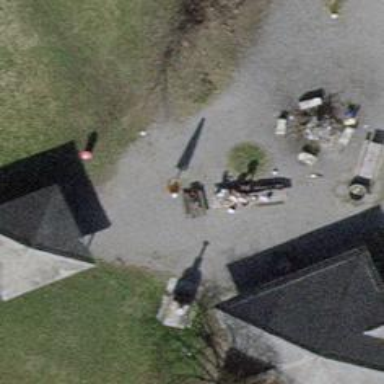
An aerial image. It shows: BBQ amenity.